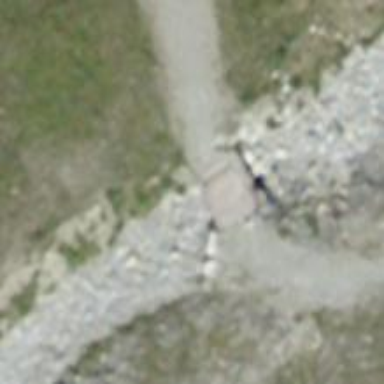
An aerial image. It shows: Path leading to bridge.